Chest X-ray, PA view. Patient: 43 years old, sex M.
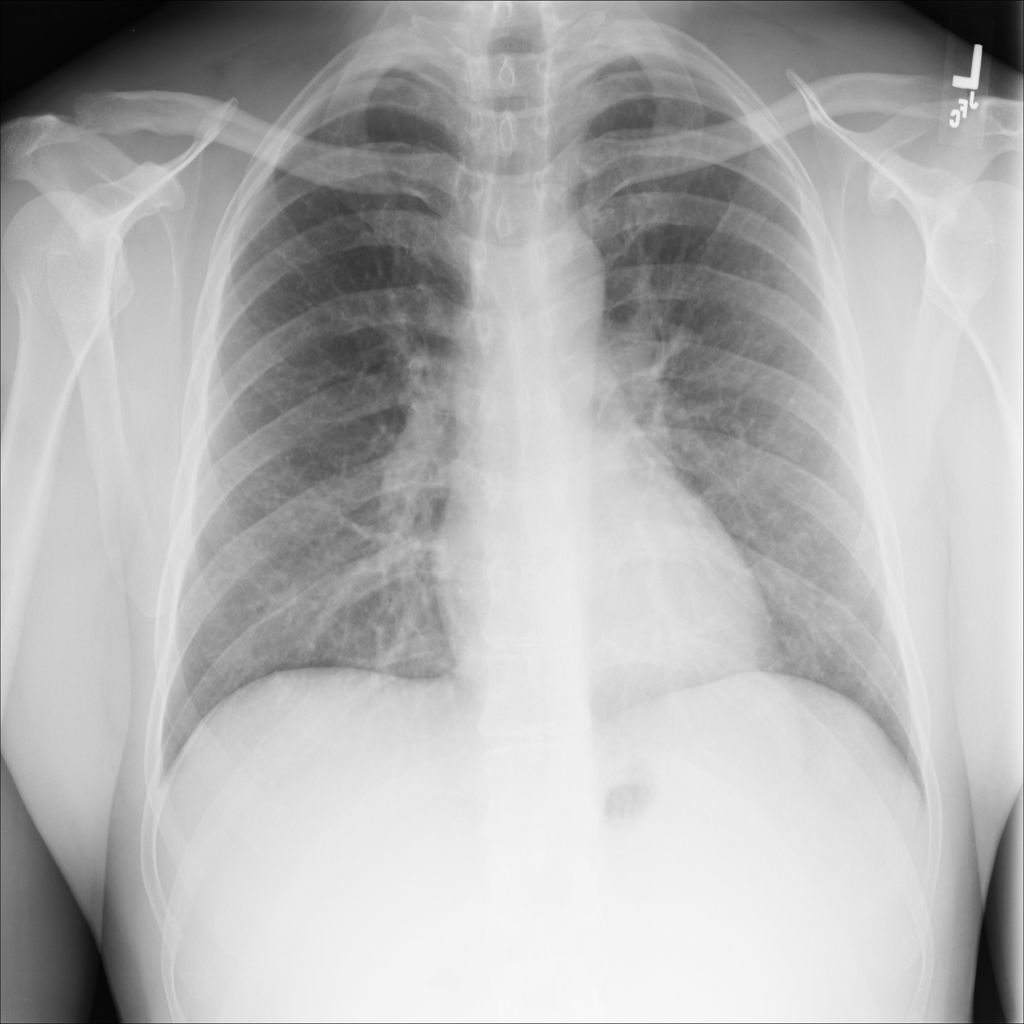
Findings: No Finding